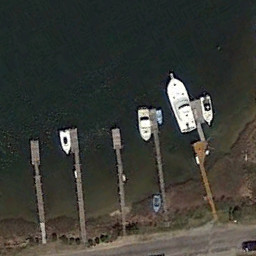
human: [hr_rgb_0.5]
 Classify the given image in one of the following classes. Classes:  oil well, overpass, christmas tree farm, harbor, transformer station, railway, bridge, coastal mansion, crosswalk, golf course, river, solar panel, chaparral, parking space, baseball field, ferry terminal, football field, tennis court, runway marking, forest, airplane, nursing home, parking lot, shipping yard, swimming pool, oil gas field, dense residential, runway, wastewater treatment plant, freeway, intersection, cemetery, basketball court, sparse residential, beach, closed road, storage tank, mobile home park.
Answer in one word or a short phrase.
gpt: ferry terminal